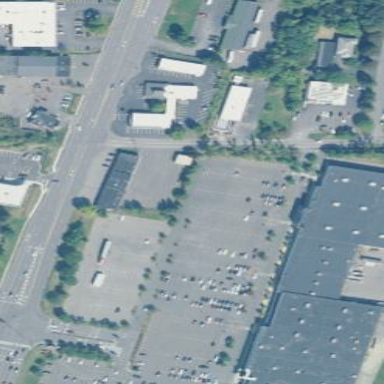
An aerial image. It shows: Mall building.